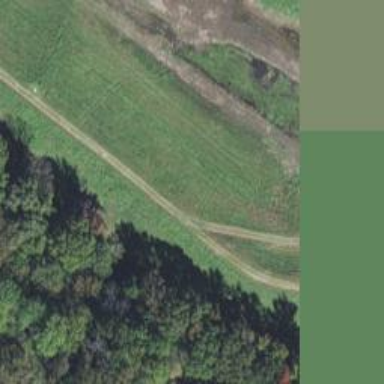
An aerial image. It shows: Path along the levee.